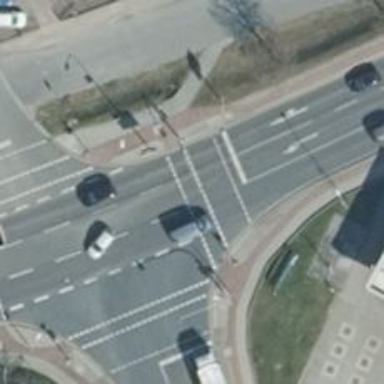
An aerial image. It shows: Primary highway with asphalt surface and dedicated cycle track.